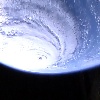
Label: cloud